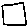
Label: square